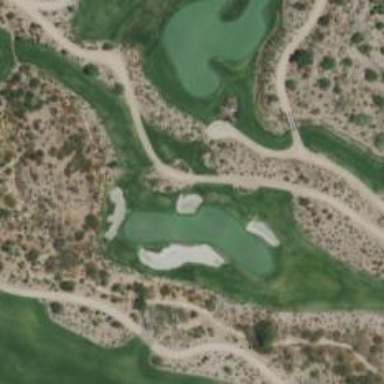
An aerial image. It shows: View of golf hole.